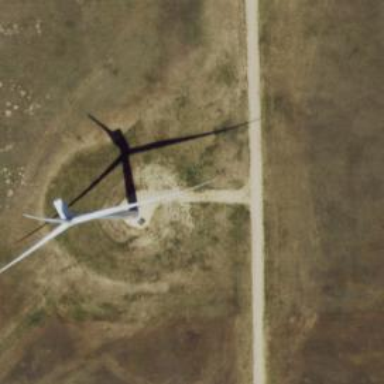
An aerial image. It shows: Wind generator with horizontal axis. The generator is wind turbine.